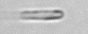
Label: flagellate_morphotype3